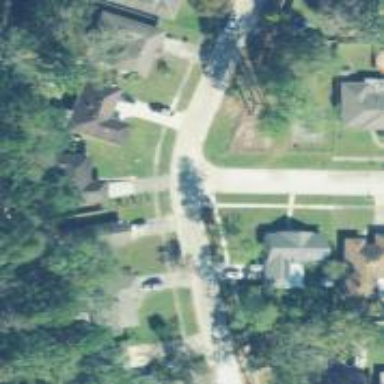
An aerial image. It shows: Residential road.